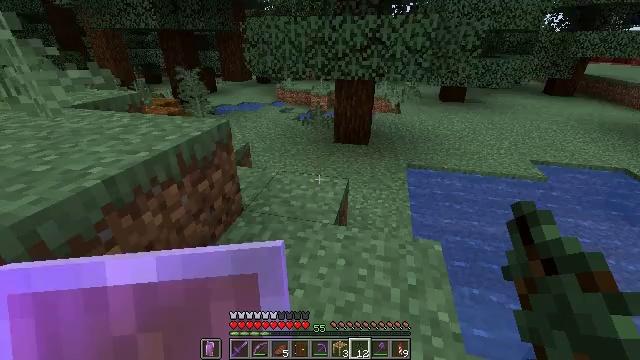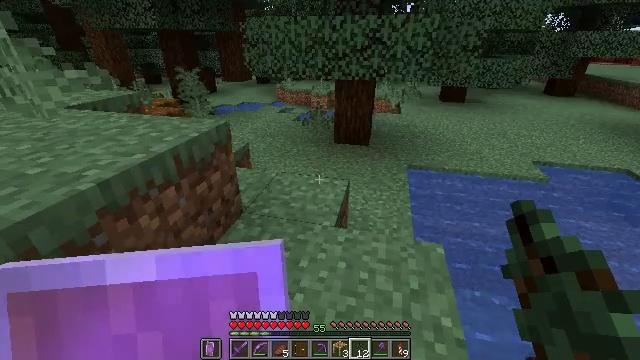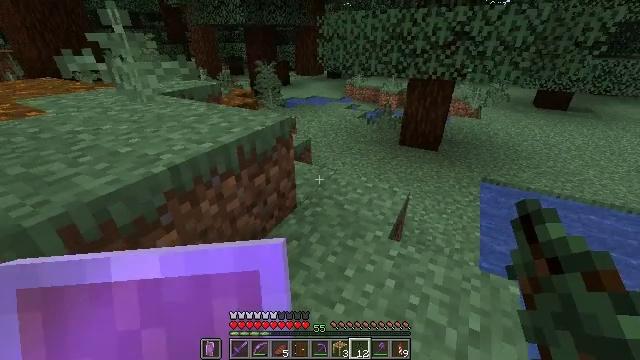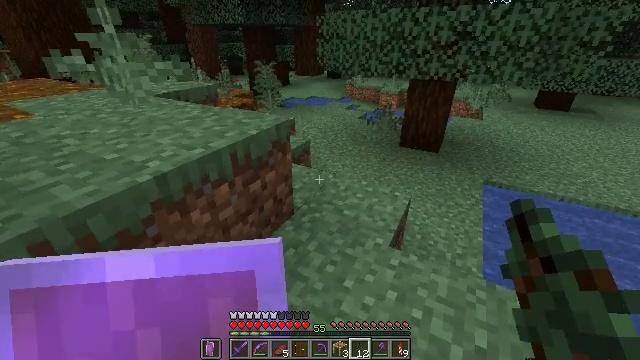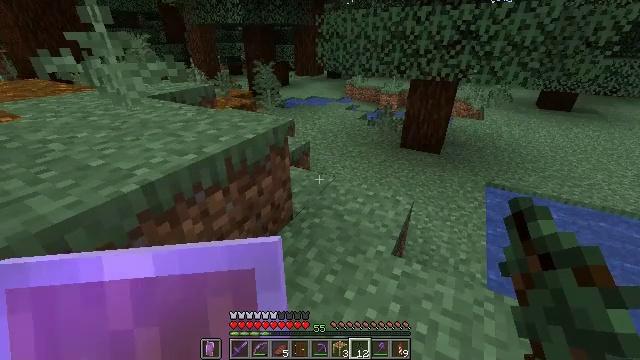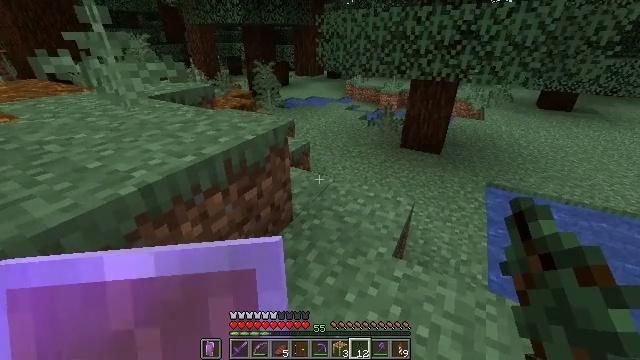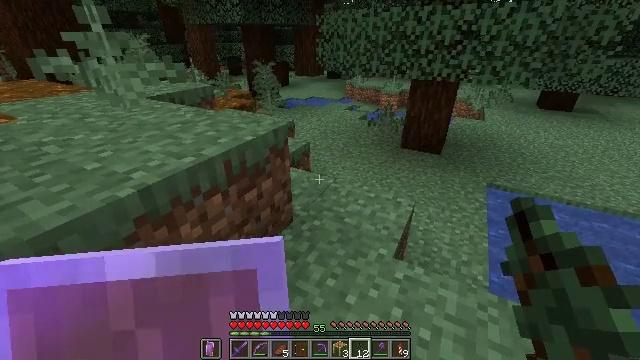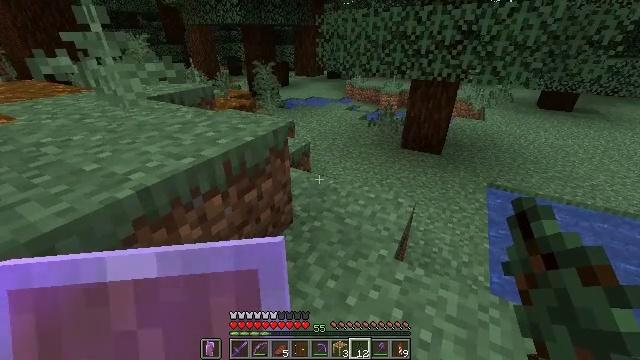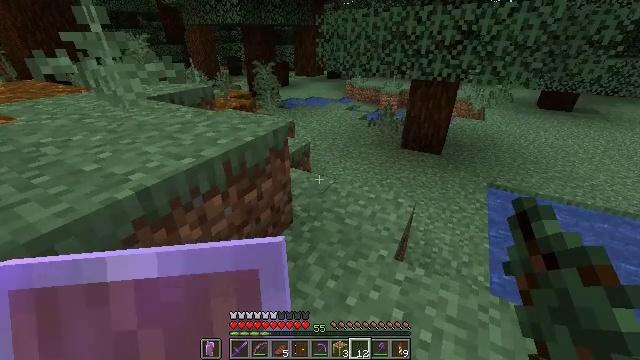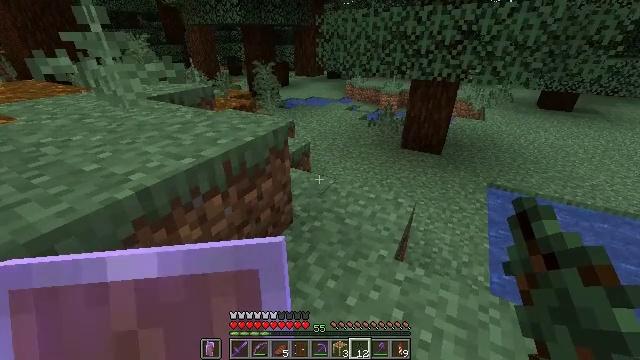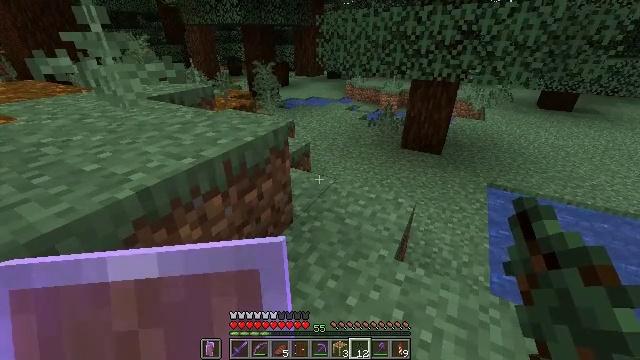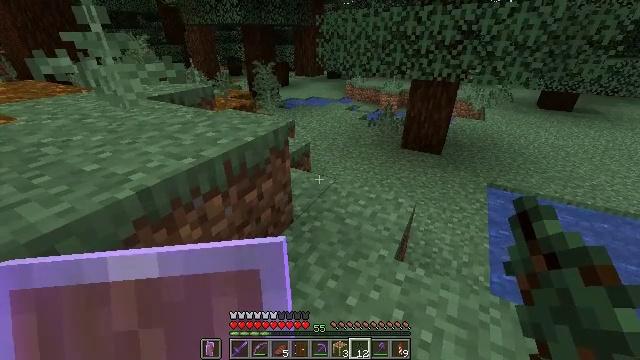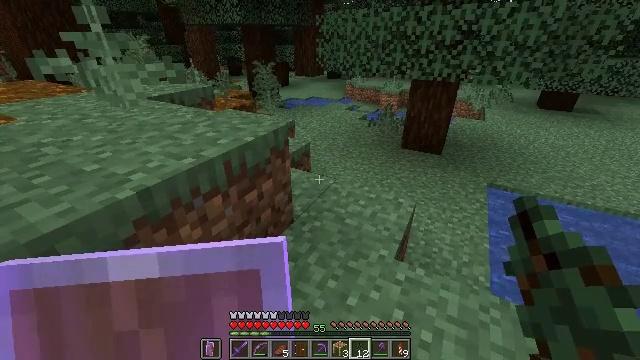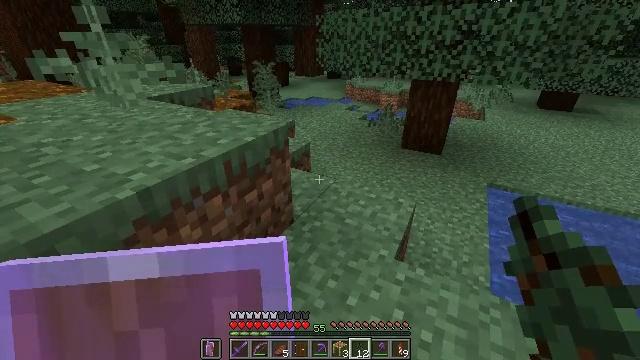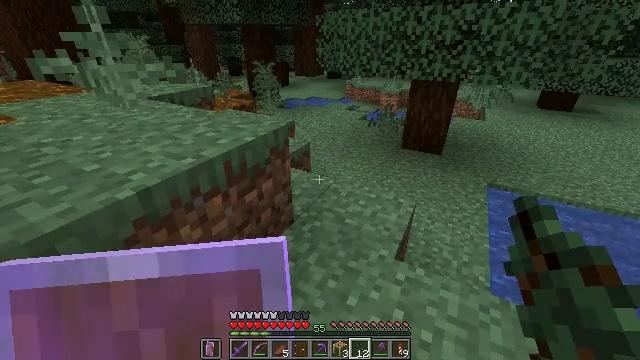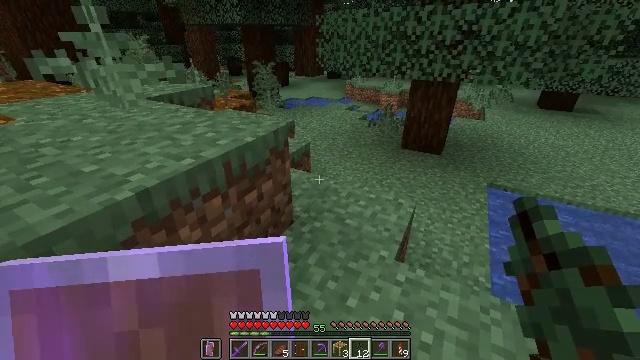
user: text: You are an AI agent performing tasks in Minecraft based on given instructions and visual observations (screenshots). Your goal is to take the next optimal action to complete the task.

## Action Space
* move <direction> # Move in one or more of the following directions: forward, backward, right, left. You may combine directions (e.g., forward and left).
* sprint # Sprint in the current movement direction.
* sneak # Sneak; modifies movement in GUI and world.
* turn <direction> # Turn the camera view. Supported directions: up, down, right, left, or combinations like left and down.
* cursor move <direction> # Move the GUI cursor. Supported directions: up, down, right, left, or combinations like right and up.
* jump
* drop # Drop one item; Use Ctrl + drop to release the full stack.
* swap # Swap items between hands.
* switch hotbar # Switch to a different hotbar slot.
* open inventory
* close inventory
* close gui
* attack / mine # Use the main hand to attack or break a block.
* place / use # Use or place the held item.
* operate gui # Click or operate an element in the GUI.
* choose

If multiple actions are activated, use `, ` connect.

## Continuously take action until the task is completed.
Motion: motion action
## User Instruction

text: Mine the brown shulker box.
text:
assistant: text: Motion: move forward
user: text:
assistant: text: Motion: move forward, turn left
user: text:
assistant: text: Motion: no_op
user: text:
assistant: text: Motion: no_op
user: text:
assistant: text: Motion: no_op
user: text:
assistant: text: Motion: no_op
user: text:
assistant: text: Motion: no_op
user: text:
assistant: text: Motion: no_op
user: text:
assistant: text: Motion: no_op
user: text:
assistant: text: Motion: no_op
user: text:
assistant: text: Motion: no_op
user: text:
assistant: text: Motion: no_op
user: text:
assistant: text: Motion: no_op
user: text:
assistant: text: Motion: no_op
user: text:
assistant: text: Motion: move forward
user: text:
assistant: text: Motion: move forward, turn left
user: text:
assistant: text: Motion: move forward, turn left
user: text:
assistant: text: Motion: move forward, turn left
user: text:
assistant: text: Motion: move forward, turn left
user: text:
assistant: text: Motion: move forward, turn left
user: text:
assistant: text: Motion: move forward and move right
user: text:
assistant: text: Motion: move forward and move right
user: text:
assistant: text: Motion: move forward and move right
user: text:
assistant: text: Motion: move forward and move right, turn left
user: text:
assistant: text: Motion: move forward, turn left and up
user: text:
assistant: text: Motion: move forward, turn left and up
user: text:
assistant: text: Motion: no_op
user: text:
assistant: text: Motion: no_op
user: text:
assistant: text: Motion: jump
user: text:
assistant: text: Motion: move forward, jump